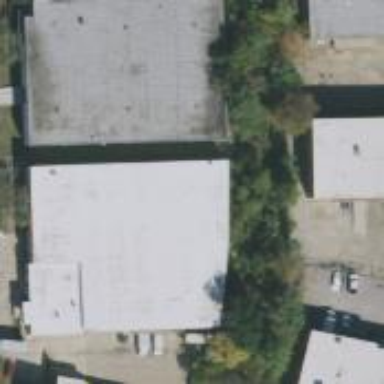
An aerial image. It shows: Warehouse.